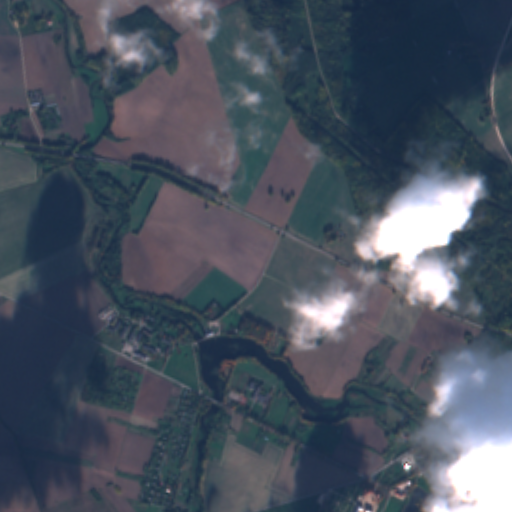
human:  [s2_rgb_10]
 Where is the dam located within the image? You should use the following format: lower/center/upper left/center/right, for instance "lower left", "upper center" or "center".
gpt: The dam is located in the lower center of the image.
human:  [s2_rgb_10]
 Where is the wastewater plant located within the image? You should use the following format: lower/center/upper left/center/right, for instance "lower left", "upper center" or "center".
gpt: The wastewater plant is located in the center left of the image.
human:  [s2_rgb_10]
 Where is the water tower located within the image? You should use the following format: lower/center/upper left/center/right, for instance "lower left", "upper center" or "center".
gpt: The water tower is located in the center left of the image.
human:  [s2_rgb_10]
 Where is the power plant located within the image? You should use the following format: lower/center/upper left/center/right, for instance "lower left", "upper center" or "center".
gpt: There is no power plant in the image.